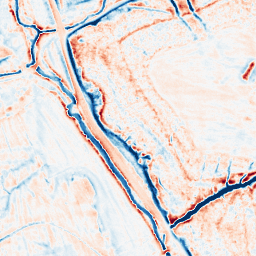
Category: edge_preserving
Decomposition family: anisotropic_diffusion
Decomposition parameters: iterations: 50
kappa: 100
gamma: 0.1
Upsampling method: cubic_mitchell
Upsampling parameters: scale: 4
Upsampling scale: 4